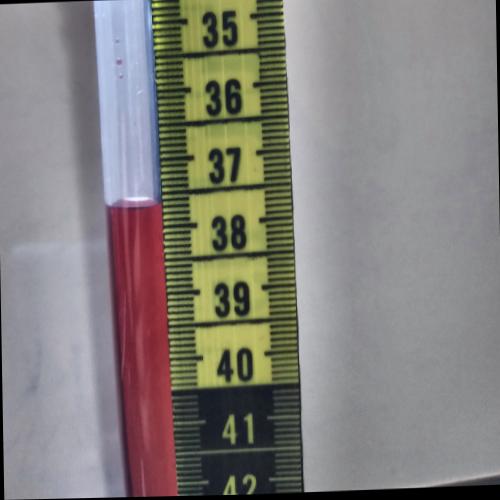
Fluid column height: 37.7 cm